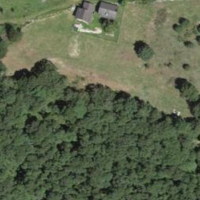
EUNIS habitat code: 41
Species observed at this site:
Phyteuma betonicifolium